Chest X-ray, PA view. Patient: 52 years old, sex M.
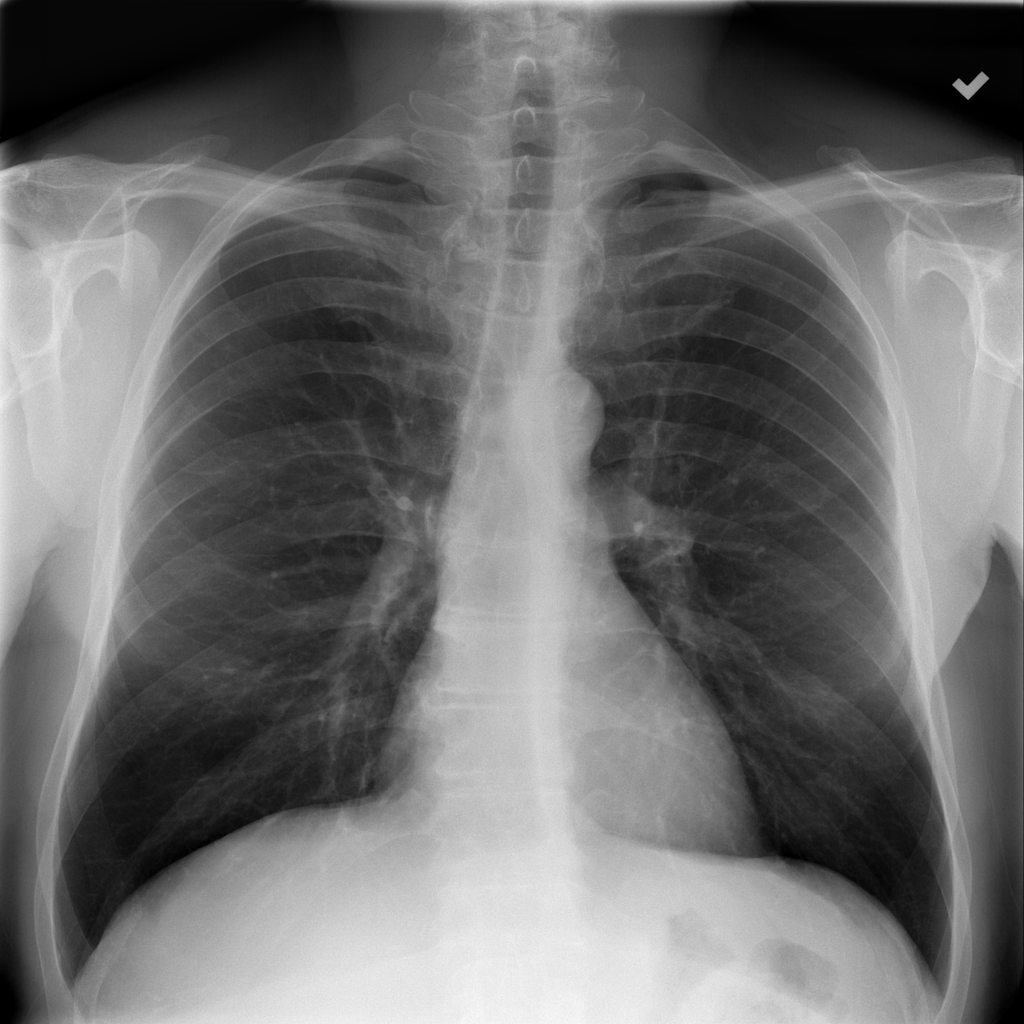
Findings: No Finding